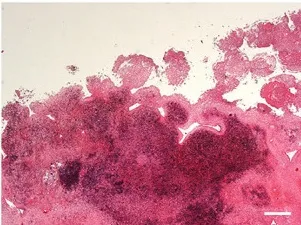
Macroscopic examination of the laryngeal cavity and tracheal lumen. Histopathologic examination by hematoxylin and eosin of the laryngeal mucosa at the site of ulceration (transversal section), showing inflammatory infiltration and signs of tissue necrosis (Scale bar: 400 mum) (D).
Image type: pathology (h&e)